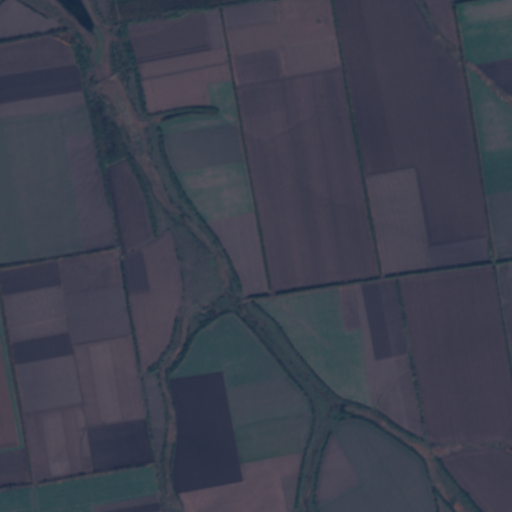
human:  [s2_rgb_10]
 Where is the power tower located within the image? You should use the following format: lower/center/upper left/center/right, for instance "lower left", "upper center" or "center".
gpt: The power tower is located in the left of the image.
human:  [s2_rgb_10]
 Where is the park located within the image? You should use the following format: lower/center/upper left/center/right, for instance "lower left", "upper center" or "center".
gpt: There is no park in the image.